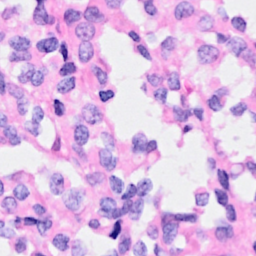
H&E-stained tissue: Breast